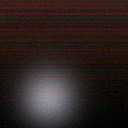
Screen state: off